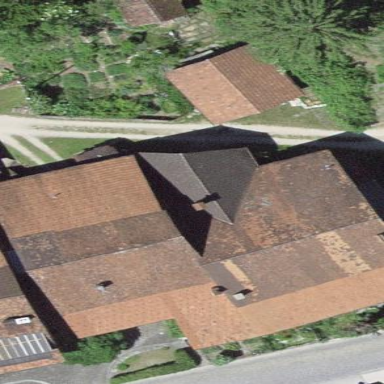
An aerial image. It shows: Farm building.